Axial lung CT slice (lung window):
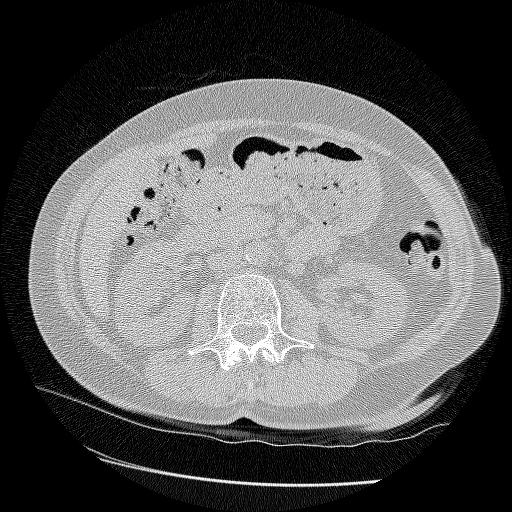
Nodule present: no